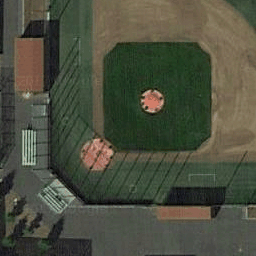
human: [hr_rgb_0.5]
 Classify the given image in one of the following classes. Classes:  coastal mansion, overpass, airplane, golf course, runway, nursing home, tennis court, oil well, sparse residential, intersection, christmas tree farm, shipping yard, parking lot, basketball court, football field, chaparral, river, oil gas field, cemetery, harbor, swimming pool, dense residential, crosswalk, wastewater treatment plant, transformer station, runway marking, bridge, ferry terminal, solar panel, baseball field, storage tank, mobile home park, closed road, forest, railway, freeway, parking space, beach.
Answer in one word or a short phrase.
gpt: baseball field